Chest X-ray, PA view. Patient: 44 years old, sex F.
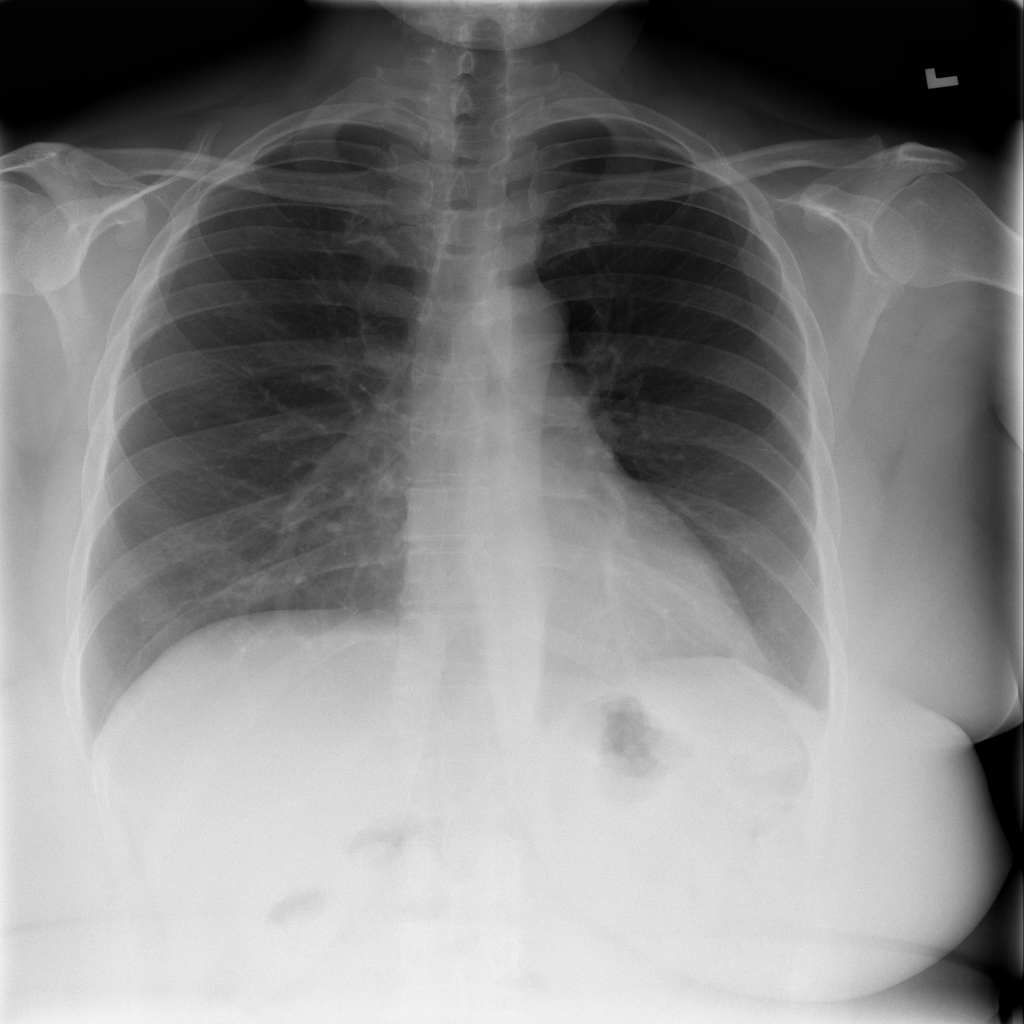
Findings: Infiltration